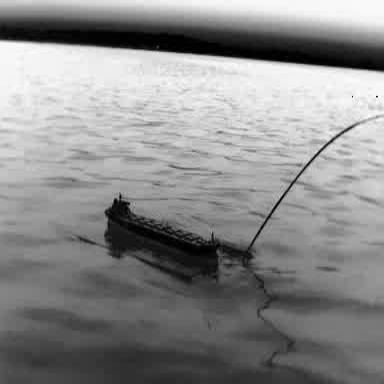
There is a liner in the infrared image.